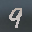
Label: 9